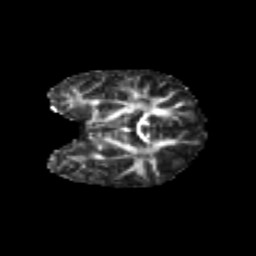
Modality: FA
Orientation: coronal
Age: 6
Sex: female
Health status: healthy